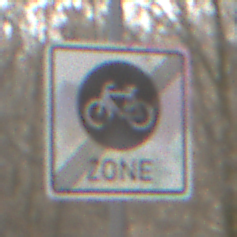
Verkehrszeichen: EndeFahrradzone
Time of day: MorningAfternoon
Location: Outdoor (Nature)
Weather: Clear
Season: Winter
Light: Natural